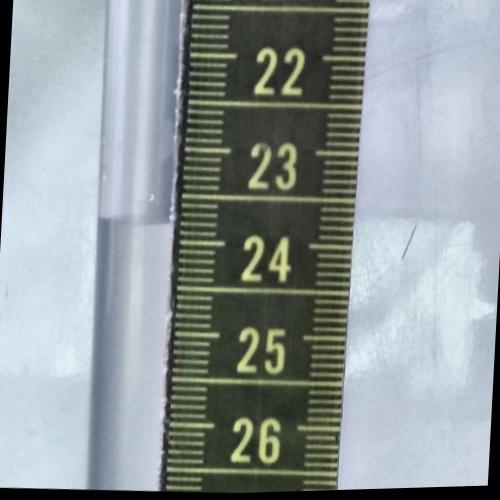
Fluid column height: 23.8 cm